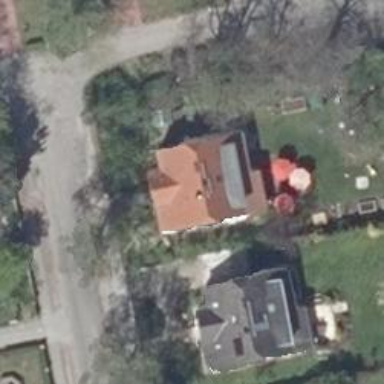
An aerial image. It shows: Detached building.